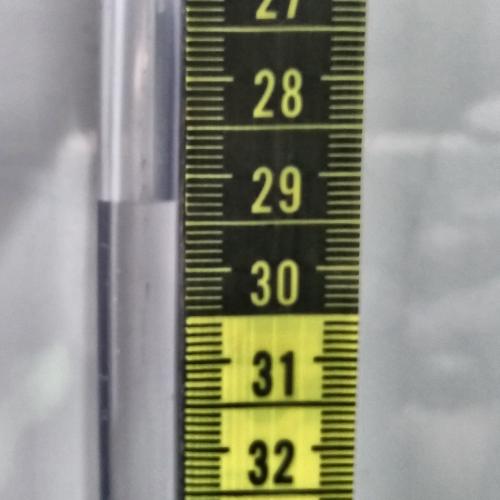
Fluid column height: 29.3 cm